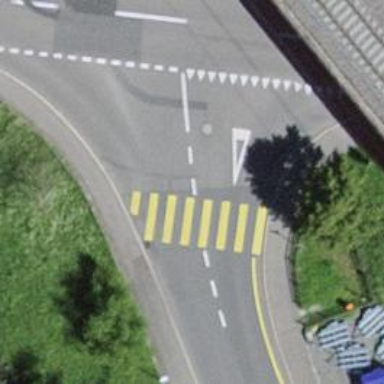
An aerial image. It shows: Marked crossing on footway.